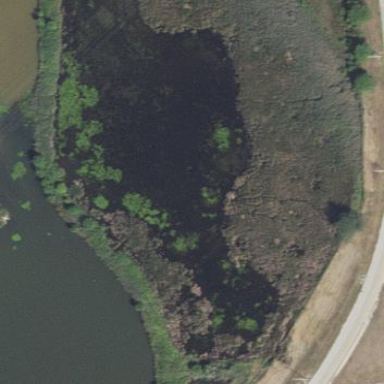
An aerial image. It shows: Serene pond surrounded by nature.